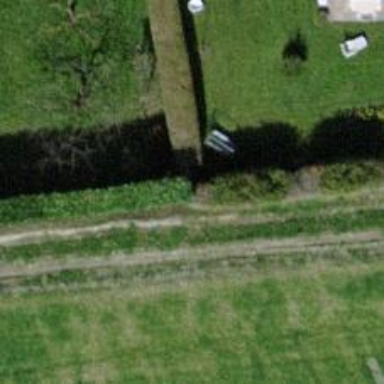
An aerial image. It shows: Hedge acting as barrier.